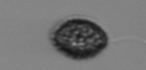
Label: Pseudochattonella_farcimen